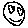
Label: smiley face